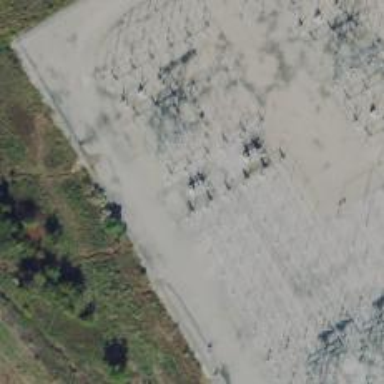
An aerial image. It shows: Switch for power supply.